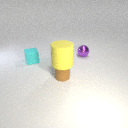
small brown rubber cylinder to the right of small cyan rubber cube